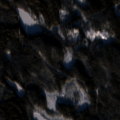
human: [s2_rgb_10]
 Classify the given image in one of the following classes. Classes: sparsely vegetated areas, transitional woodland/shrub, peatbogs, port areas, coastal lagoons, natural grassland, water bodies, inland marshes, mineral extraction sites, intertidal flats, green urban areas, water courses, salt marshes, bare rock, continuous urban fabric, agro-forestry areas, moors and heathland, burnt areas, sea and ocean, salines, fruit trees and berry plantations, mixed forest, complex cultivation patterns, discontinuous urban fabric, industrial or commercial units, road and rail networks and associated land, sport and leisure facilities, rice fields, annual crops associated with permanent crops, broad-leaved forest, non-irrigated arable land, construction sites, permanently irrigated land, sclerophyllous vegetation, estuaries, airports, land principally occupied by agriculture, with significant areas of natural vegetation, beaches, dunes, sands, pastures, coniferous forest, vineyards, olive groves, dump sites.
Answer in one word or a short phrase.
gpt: coniferous forest, transitional woodland/shrub